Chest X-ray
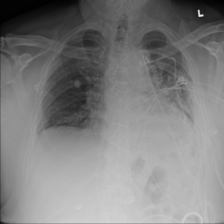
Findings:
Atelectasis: positive
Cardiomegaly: negative
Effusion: negative
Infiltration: positive
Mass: negative
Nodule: negative
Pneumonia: negative
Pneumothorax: negative
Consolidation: negative
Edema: negative
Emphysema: negative
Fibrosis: negative
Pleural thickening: negative
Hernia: negative